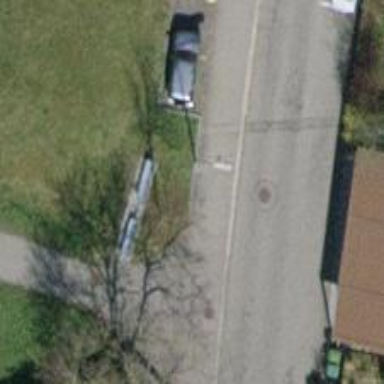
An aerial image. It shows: Bench.